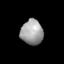
Tissue: skin
Cell type: Epithelial cells
Senescence score: 0.2667
Nuclear area (px): 545
Mean DAPI intensity: 159.171